Question: I want add a splash screen to an application which is slow to load.
I have create a simple app to test.
main.cpp :
'''
int main(int argc, char *argv[])
{
QApplication app(argc, argv);
QPixmap pixmap("/home/helene/Images/my_image.png");
if (pixmap.isNull())
{
pixmap = QPixmap(300, 300);
pixmap.fill(Qt::magenta);
}
QSplashScreen *splash = new QSplashScreen(pixmap);
splash->show();
splash->showMessage("Loaded modules dsjhj");
QQmlApplicationEngine engine;
engine.load(QUrl("qrc:/main.qml"));
QObject *topLevel = engine.rootObjects().value(0);
QQuickWindow *window = qobject_cast<QQuickWindow *>(topLevel);
if ( !window )
{
qWarning("Error: Your root item has to be a Window.");
return -1;
}
else
{
window->showFullScreen();
}
return app.exec();
}
'''
main.qml
'''
Window {
visible: false
width: 360
height: 360
property variant t: determineT()
MouseArea {
anchors.fill: parent
onClicked: {
Qt.quit();
}
}
Text {
text: qsTr("Hello World")
anchors.centerIn: parent
}
function determineT() {
for(var i=0; i<<PHONE>; i++);
}
}
'''
I have added a long function to rise the time of loading.
When the app state, I can see "the shadow" of the picture. The picture seems completely loading just before the application.
I have tried with image on resources and with absolute path but the problem is the same.

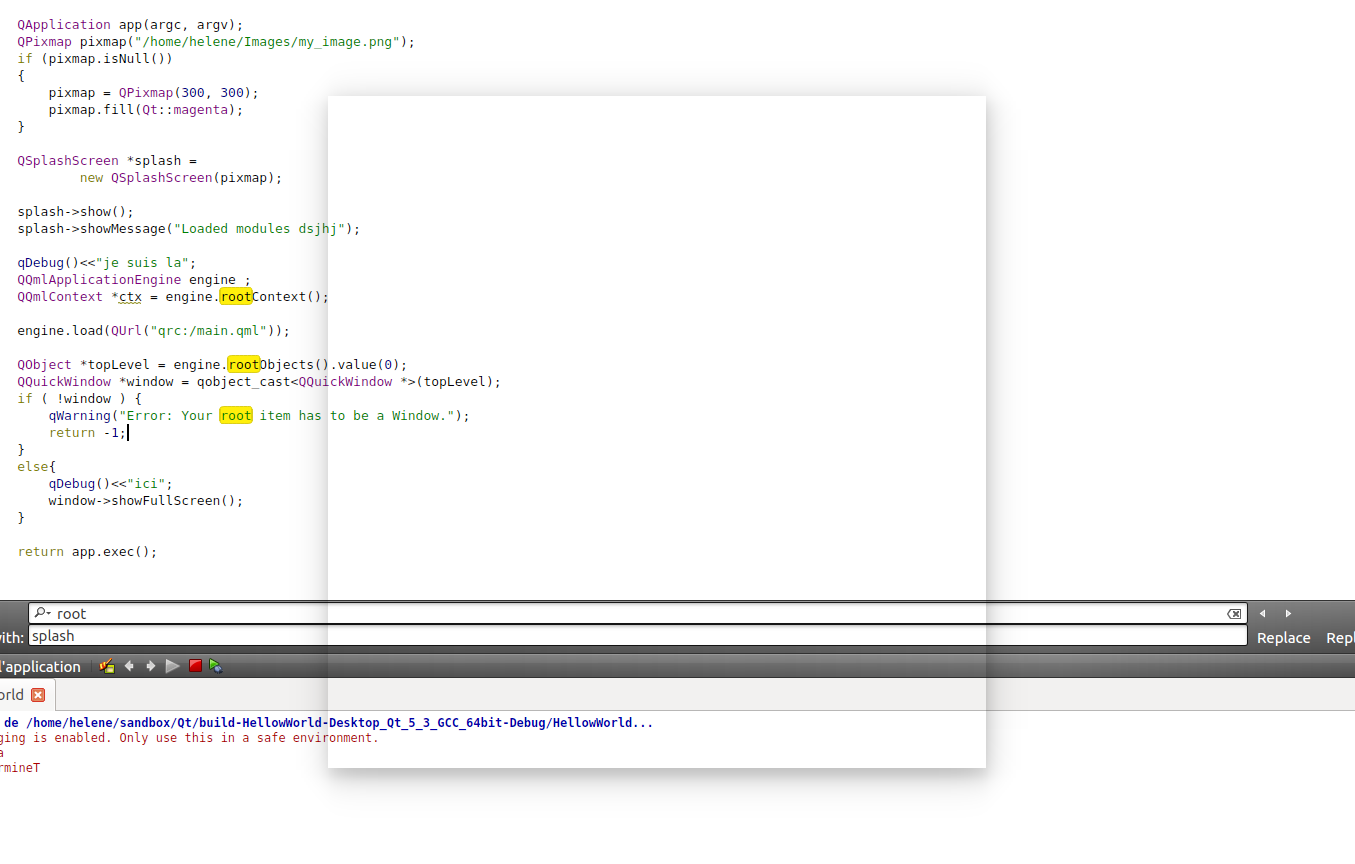
Answer: Typically 'QSplashScreen' is used before the main windows is shown during which you want to do some initialization tasks. Since the splash screen is displayed before the event loop has started, you should periodically call 'QApplication::processEvents()' to process events related to splash screen :
'''
QSplashScreen splash(pixmap);
splash.show();
qApp->processEvents(QEventLoop::AllEvents);
//Initialization
...
qApp->processEvents(QEventLoop::AllEvents);
//Initialization
...
'''
In your case you are showing the splash screen and immediately load the qml file which enters a long loop, hence the splash screen events does not get processed. Try this after showing the splash screen and before loading the qml file :
'''
qApp->processEvents(QEventLoop::AllEvents);
'''